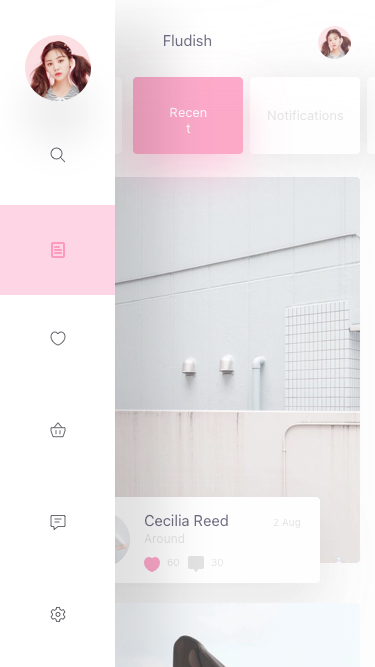
Text in this UI design:
60
30
2 Aug
Around
Cecilia Reed
Fludish
Notifications
Shots
Recent